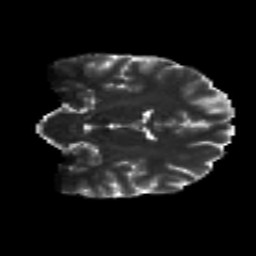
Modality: T2w
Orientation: coronal
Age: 18
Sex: male
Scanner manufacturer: siemens
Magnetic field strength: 3 T
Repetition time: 8.8 s
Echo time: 0.085 s